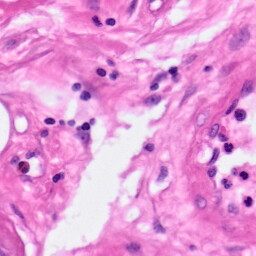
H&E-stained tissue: Pancreatic